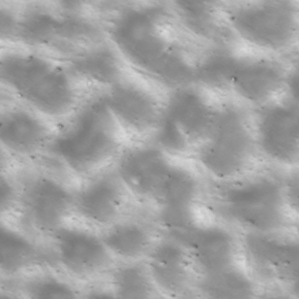
Label: non_frost